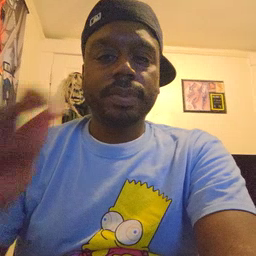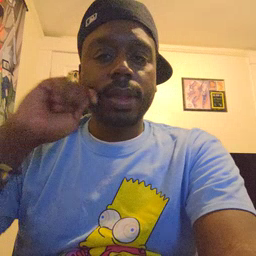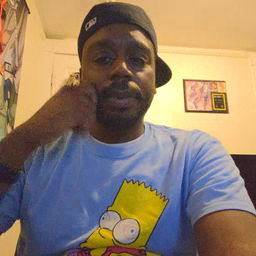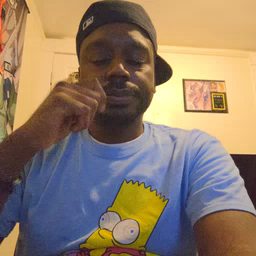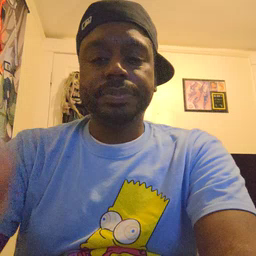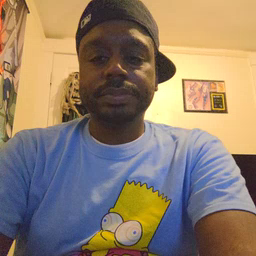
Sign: apple